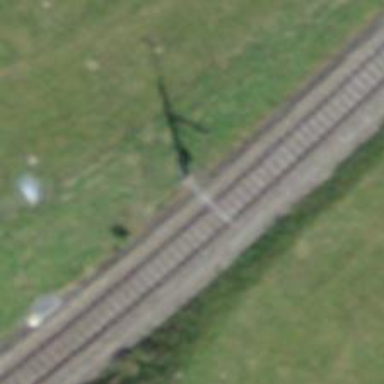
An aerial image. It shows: Single railway track with electrification through contact line.